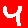
Digit: 4